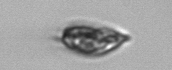
Label: Prorocentrum_triestinum